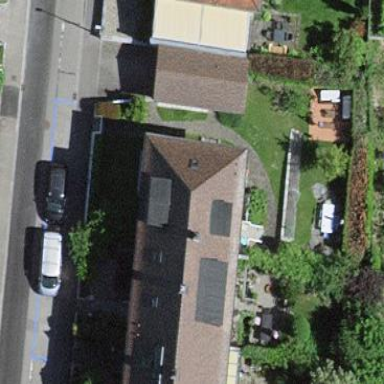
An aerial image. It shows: Terrace building.